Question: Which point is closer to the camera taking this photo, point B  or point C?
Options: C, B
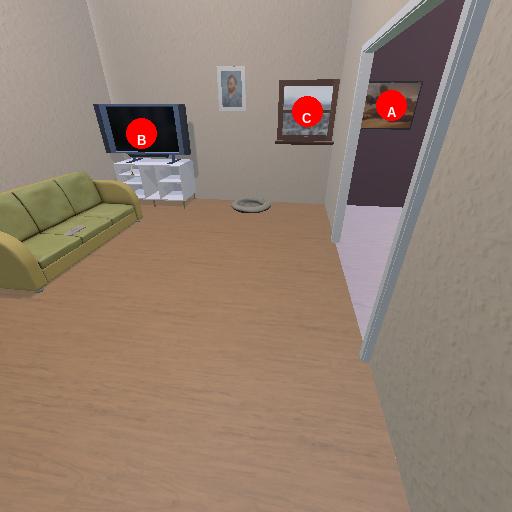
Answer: C